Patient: sex M, age 85
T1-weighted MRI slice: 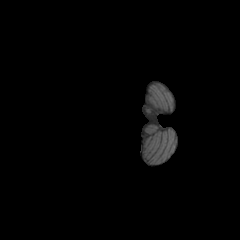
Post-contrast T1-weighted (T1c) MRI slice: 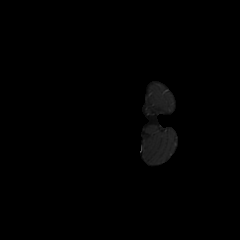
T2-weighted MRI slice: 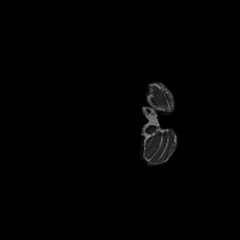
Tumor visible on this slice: no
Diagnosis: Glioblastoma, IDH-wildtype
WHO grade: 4